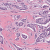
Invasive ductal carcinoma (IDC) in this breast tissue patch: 1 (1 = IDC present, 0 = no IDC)